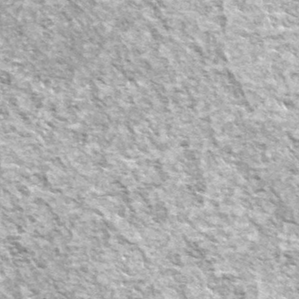
Label: frost